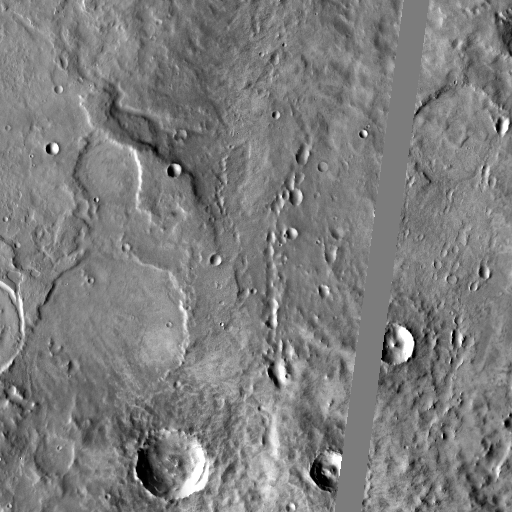
Crater classes present: Background, Other, Layered, Buried, Secondary